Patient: sex M, age 58
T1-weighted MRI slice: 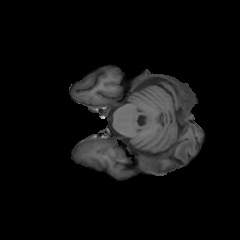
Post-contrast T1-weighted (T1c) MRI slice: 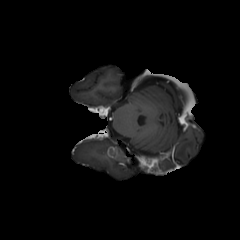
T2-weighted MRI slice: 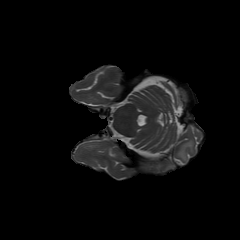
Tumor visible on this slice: yes
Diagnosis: Glioblastoma, IDH-wildtype
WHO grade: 4